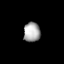
Tissue: skin
Cell type: Epithelial cells
Senescence score: 0.2187
Nuclear area (px): 317
Mean DAPI intensity: 169.038